Aerial crown-view tile of a tropical tree (Barro Colorado Island, Panama), acquired 20241014:
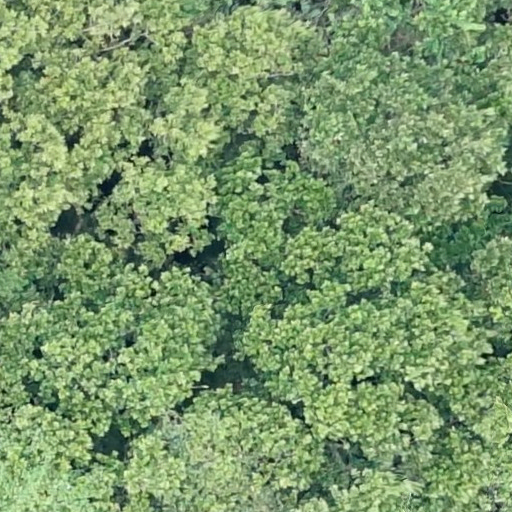
Species: Anacardium excelsum
GBIF accepted scientific name: Anacardium excelsum
Crown area: 831.358 m²